Interaction volume radius: 10 \u00c5
Interaction volume height: 10 \u00c5
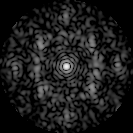
Disorder parameter: 0.676